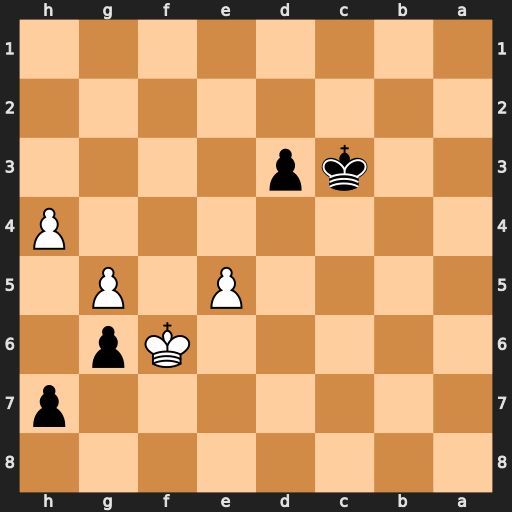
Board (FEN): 8/7p/5Kp1/4P1P1/7P/2kp4/8/8
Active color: b
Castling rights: -
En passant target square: -
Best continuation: d2 e6 d1=Q e7 Qd7